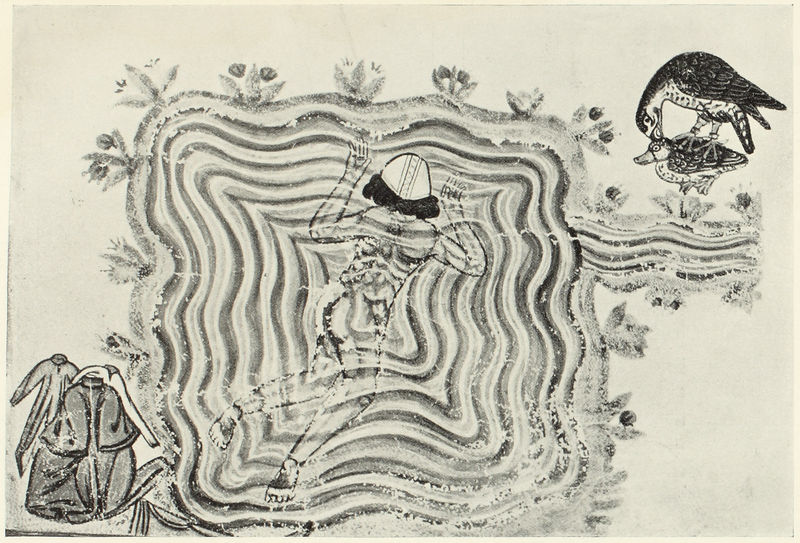
Titel: Falkenbuch Friedrichs des II.; De arte venandi cum avibus
Institution: Rom, Biblioteca Vaticana
Schlagwörter: falke, vogel, wasser, aquarell, see, teich, blumen, kleider, rücken, kappe, kleidung, wellen, ente, enten, habicht, fresko, frosch, schwimmer, raubvogel, bademütze